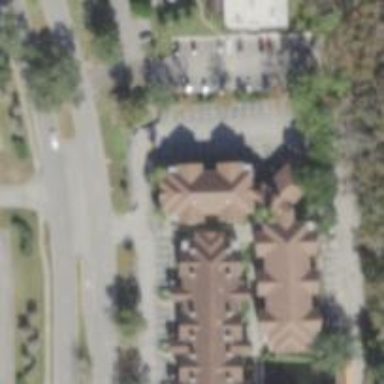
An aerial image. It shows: Hotel building.